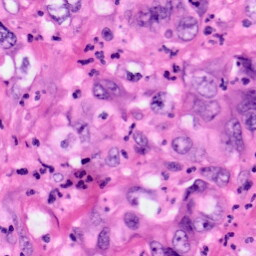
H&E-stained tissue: Pancreatic